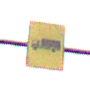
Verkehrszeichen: KFZZulaessigeGesamtmasse3Komma5TOhnePfeilsymbol
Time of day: MorningAfternoon
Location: Outdoor (Nature)
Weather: Overcast
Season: NotSpecified
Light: Natural